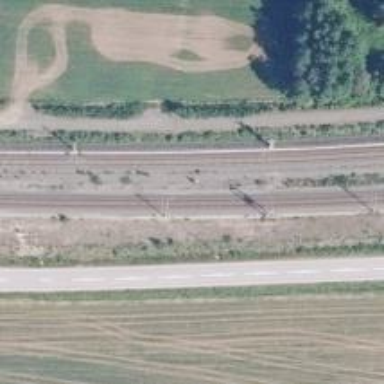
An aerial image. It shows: Railway with continuous electrified contact line.